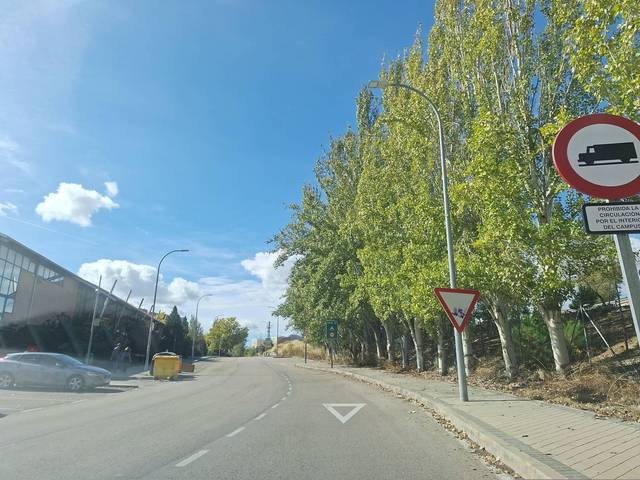
Region: Spain
Coordinates: 40.391, -3.628